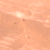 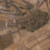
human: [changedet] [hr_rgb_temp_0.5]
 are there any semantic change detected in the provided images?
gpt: Many buildings have been realized in the middle of the desert.